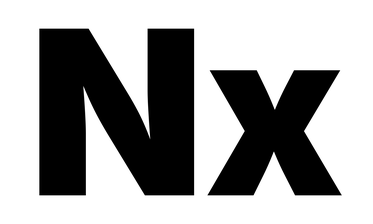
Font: Inter_Black